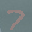
Label: 7